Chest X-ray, PA view. Patient: 62 years old, sex F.
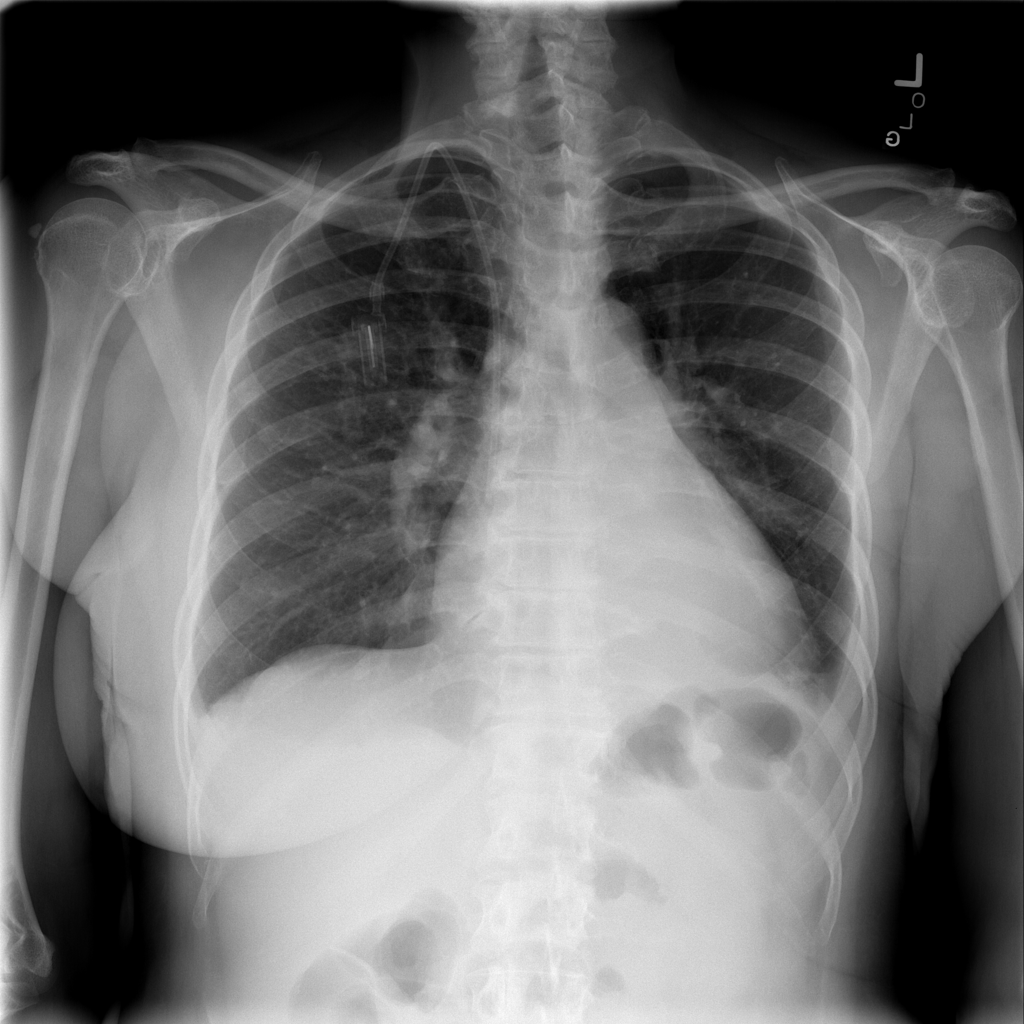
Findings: Atelectasis, Effusion